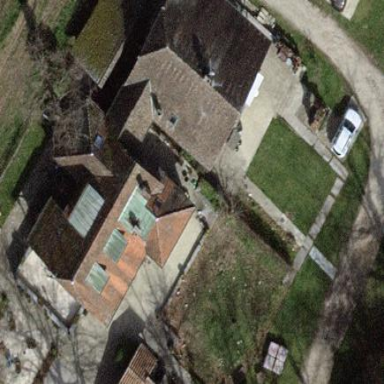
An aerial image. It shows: Terrace building.